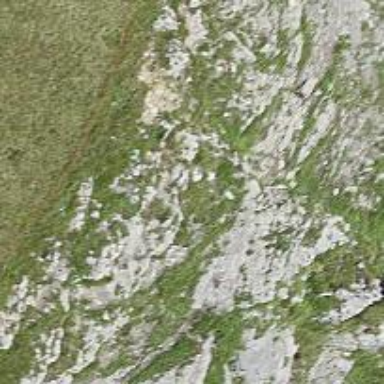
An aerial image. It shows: Natural cliff.